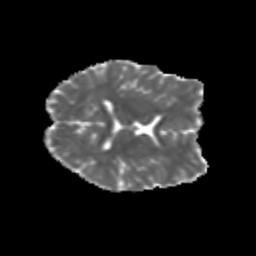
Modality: MD
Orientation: axial
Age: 23
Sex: female
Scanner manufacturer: siemens
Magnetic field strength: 3 T
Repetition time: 3.5 s
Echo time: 0.113 s